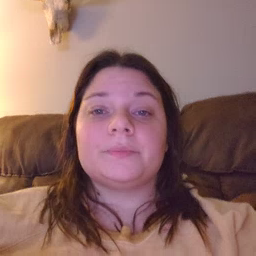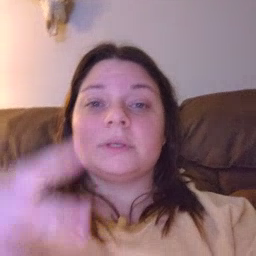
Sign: scissors